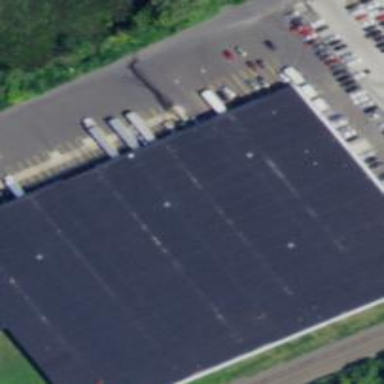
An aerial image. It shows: Warehouse.